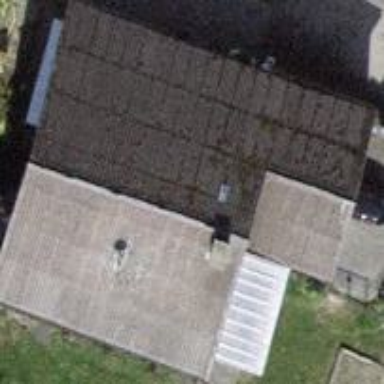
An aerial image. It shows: Farm building.